高一 · 代数
如图所示的程序框图, 如果输入三个实数 a, b, c, 要求输出这三个数中最大的数,那么在空白的判断框中，应该填人的条件是 ()
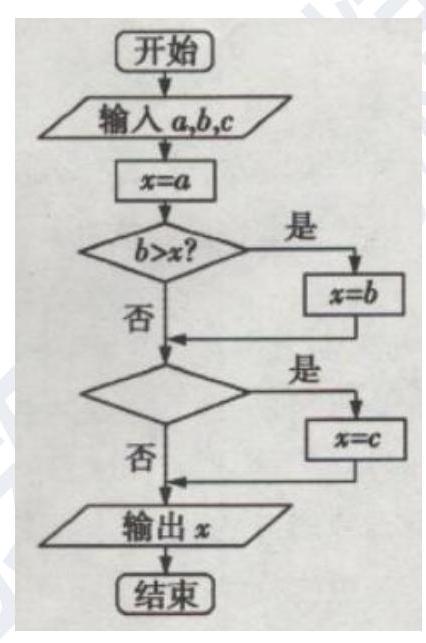
A. $c>x$ ?
B. $x>c$ ?
C. $c>b$ ?
D. b>c?

答案: A
解析: 要输出最大的数为 $\mathrm{x}$, 根据程序框图可知, 先令 $\mathrm{x}=\mathrm{a}$, 再比较 $\mathrm{x}$ 和 $\mathrm{b}$ 的大小,因为 $\mathrm{b}>\mathrm{x}$ 成立时, $\mathrm{x}=\mathrm{b}$, 说明两者较大的数赋给 $\mathrm{x}$, 最后比较 $\mathrm{x}$ 和 $\mathrm{c}$ 的大小, 同样较大的数应该赋给 $\mathrm{x}$, 故选 A.